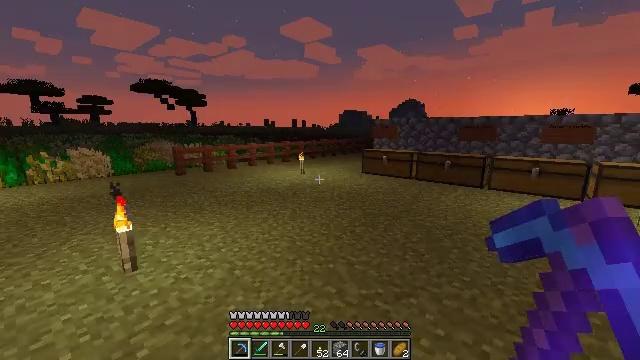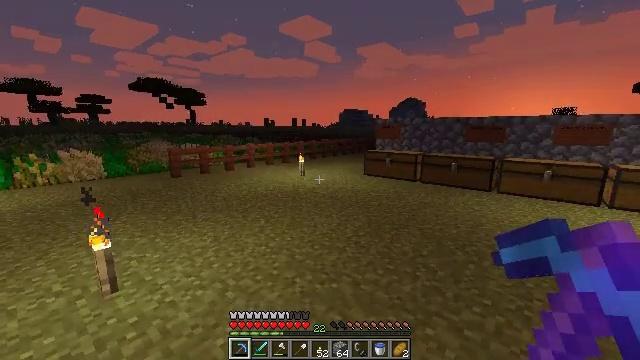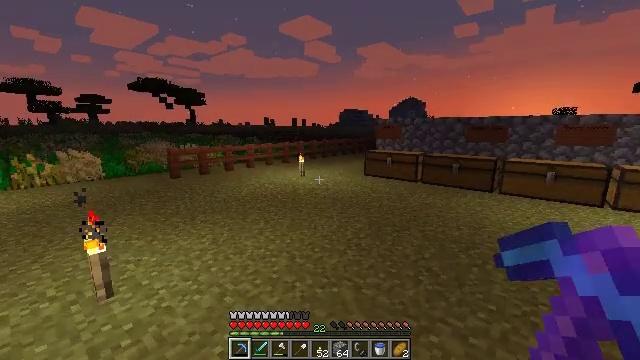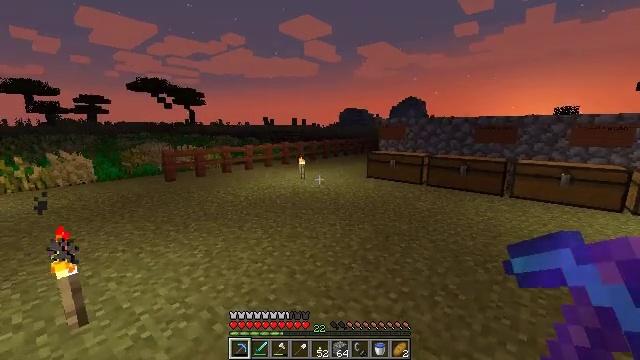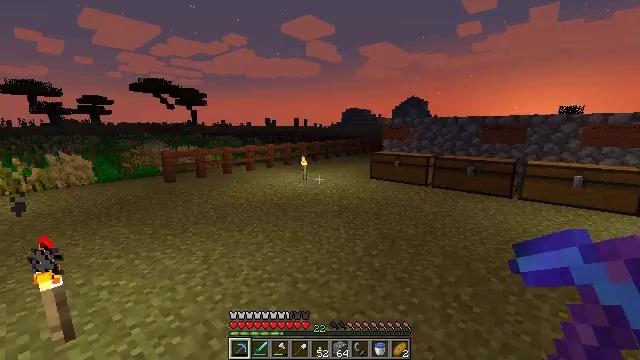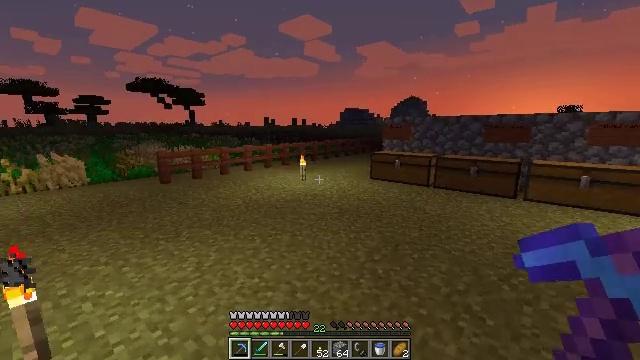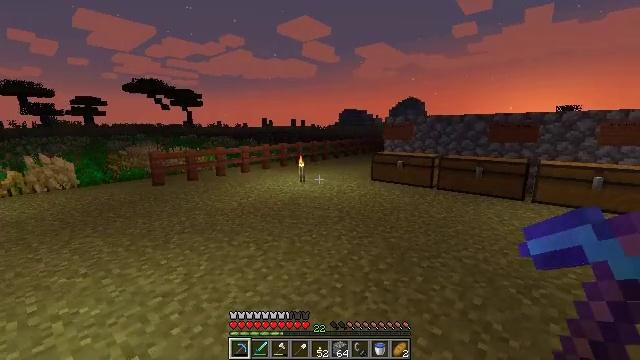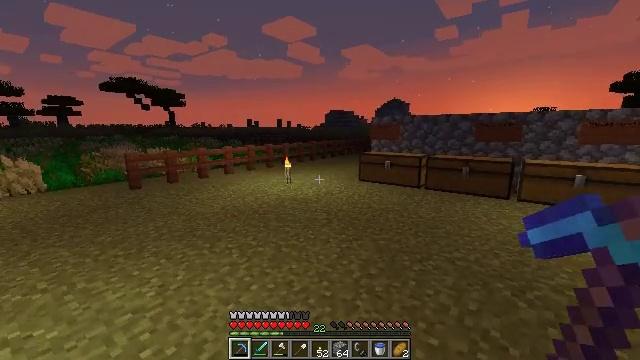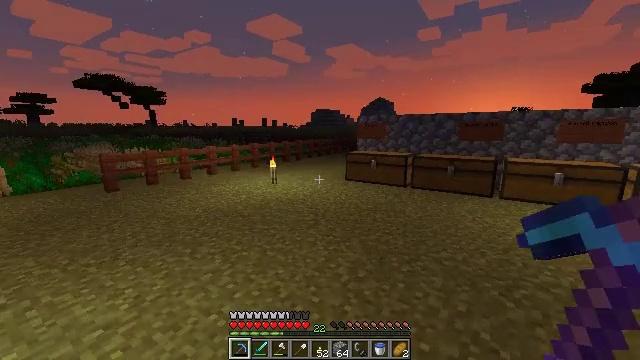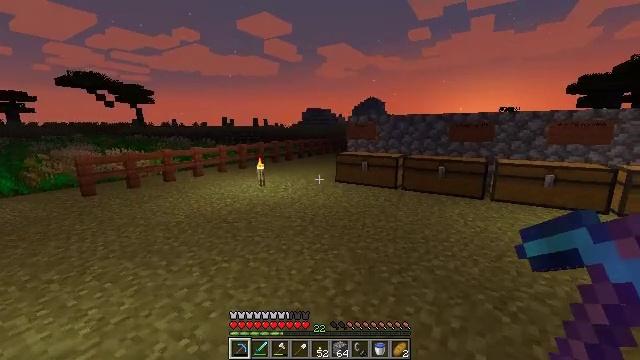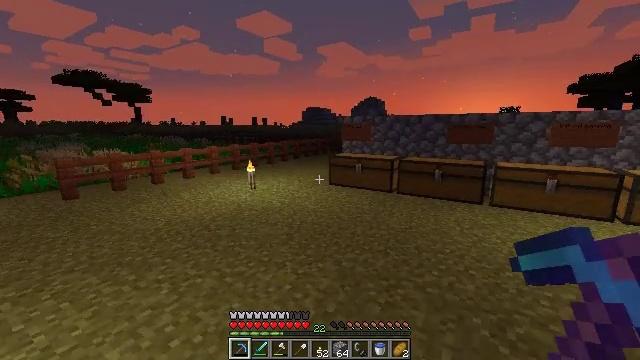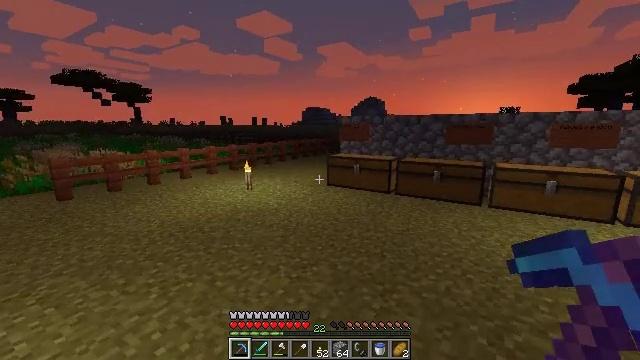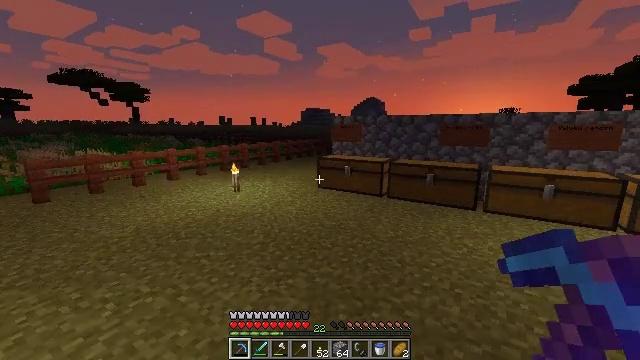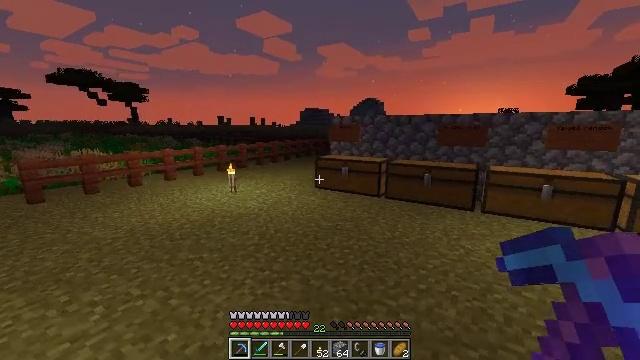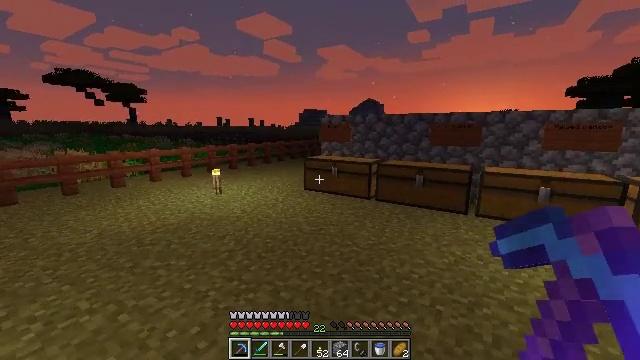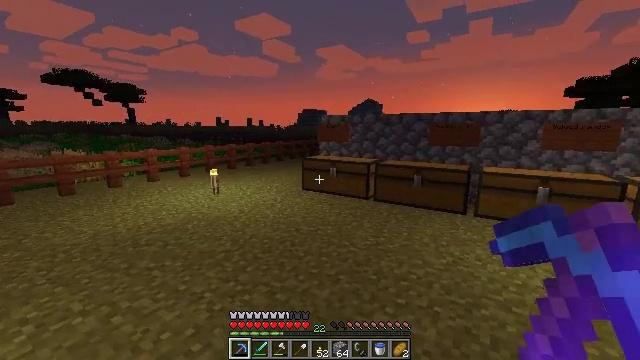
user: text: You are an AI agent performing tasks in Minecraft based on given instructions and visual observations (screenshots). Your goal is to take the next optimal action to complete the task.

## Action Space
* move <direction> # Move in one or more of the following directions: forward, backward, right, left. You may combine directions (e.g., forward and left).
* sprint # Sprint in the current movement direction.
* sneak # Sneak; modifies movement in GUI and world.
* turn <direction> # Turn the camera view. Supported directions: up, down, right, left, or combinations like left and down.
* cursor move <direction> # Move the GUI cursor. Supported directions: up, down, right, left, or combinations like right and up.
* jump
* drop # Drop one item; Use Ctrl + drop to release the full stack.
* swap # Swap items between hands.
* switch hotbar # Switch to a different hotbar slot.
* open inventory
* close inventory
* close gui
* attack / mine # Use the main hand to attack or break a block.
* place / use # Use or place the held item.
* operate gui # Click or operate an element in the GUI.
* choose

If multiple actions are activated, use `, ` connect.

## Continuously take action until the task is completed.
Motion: motion action
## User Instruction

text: Collect sugar cane near water sources.
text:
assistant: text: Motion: move forward
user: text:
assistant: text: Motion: move forward
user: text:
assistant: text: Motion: move forward
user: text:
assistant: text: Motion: move forward
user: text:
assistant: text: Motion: move forward
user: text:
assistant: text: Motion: move forward
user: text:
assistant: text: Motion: move forward, turn right
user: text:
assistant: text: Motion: move forward and move right, turn right
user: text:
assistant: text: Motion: move forward and move right, turn right
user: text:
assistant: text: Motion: move forward and move right
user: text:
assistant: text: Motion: move forward and move right
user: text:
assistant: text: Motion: move forward and move right
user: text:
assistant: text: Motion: move forward and move right
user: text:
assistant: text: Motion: move forward and move right
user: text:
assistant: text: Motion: move forward and move right
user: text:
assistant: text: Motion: move forward and move right
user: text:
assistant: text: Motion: move forward and move right, turn right
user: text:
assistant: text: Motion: move forward, turn right
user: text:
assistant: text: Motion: move forward, turn right and down
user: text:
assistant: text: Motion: move forward, turn right
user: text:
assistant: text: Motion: move forward
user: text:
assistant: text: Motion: move forward
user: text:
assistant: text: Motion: move forward
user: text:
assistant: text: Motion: move forward
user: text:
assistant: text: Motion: move forward
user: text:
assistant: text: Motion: move forward
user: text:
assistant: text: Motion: move forward, turn down
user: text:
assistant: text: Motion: move forward, turn right and down
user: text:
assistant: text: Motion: move forward, turn right and down
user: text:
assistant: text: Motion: move forward, turn right